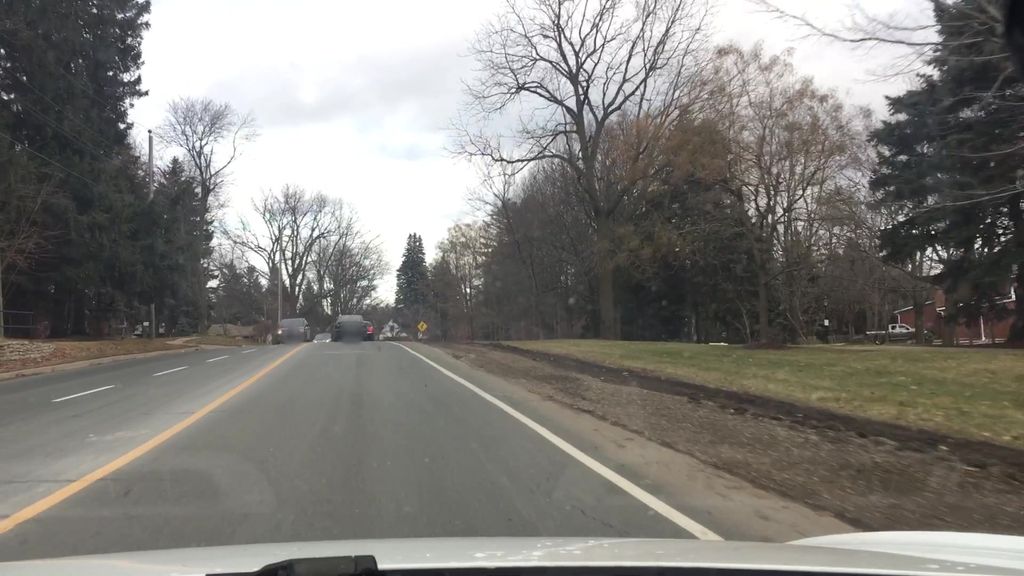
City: hamilton